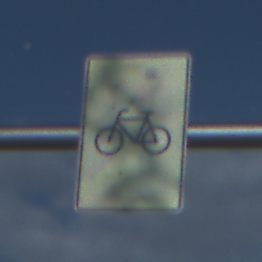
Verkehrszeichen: RadverkehrOhnePfeilsymbol
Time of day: Night
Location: Outdoor (Nature)
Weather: PartlyCloudy
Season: NotSpecified
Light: Natural